【题型】解答题　【知识点】平面几何　【难度】easy
已知：如图, 在梯形 $ABCD$ 中, $AB // CD$, 连接 $AC$、$BD$, $\triangle ABC$ 是等边三角形, $DE // BC$, $DE$ 与 $AC$ 交于点 $E$, $\angle ADB = 2\angle DBC$。

(1) 求证：$\triangle ADE \sim \triangle DBC$；

(2) 求证：点 $E$ 是线段 $AC$ 的黄金分割点。
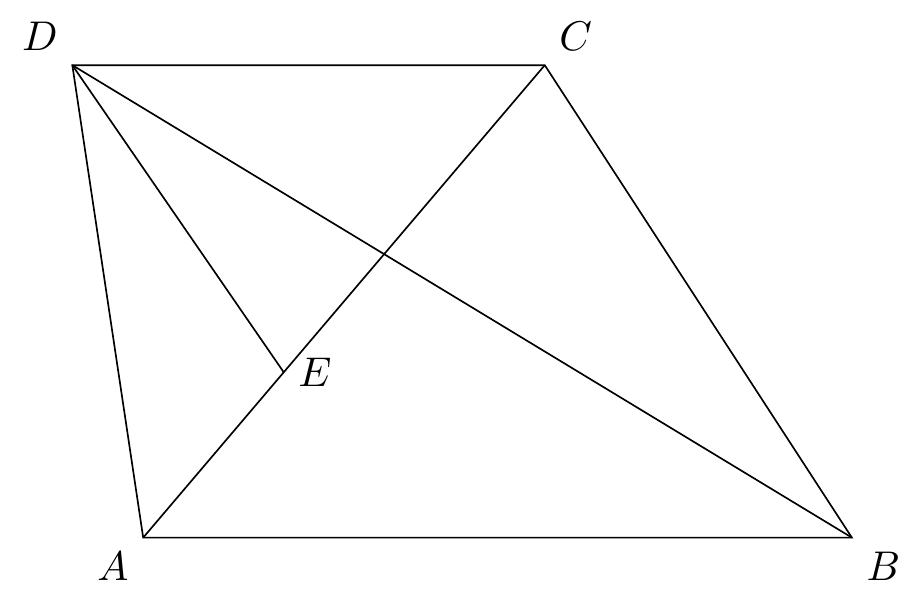
【解答】
解：(1)如图所示

 $\because \triangle ABC$ 为等边三角形,

$\therefore \angle 1 = \angle 2 = 60^\circ$,

$\because AB // CD$,

$\therefore \angle 3 = \angle 2 = 60^\circ$,

$\therefore \angle DCB = \angle 1 + \angle 3 = 120^\circ$,

$\because DE // BC$,

$\therefore \angle EDC = 180^\circ - \angle DCB = 180^\circ - 120^\circ = 60^\circ$,

$\therefore \angle AED = \angle EDC + \angle 3 = 120^\circ$,

$\therefore \angle AED = \angle DCB$,

$\because DE // BC$,

$\therefore \angle 5 = \angle 6$,

$\because \angle ADB = 2\angle 5$, 且 $\angle ADB = \angle 4 + \angle 6$,

$\therefore \angle 5 = \angle 4$,

$\therefore \triangle ADE \sim \triangle DBC$。

(2) $\because \angle 3 = \angle EDC = 60^\circ$,

$\therefore \triangle CDE$ 为等边三角形, 即 $CE = DE = CD$,

$\because \triangle ABC$ 为等边三角形,

$\therefore AC = BC$,

$\because \triangle ADE \sim \triangle DBC$,

$\therefore \frac{AE}{CD} = \frac{DE}{BC}$,

$\therefore \frac{AE}{CE} = \frac{EC}{AC}$, 即 $EC^2 = AE \cdot AC$,

$\therefore$ 点 $E$ 是线段 $AC$ 的黄金分割点。
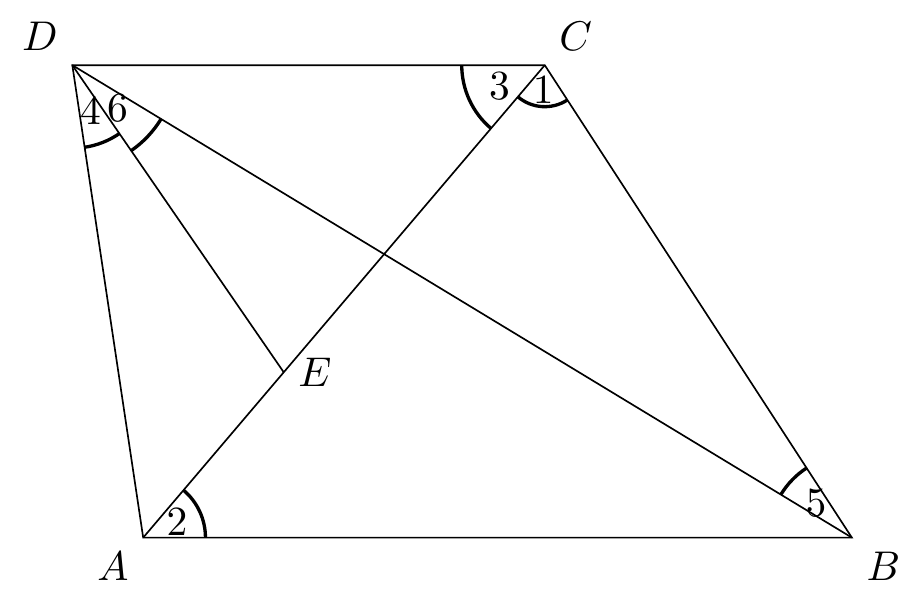